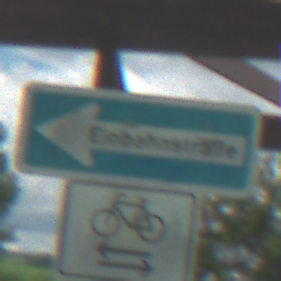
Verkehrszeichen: EinbahnstrasseLinksweisend
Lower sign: RichtungsangabeDurchPfeile9
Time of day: Midday
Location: Outdoor (Nature)
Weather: PartlyCloudy
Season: NotSpecified
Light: Natural